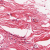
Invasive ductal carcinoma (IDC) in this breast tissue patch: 0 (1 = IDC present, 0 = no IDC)